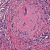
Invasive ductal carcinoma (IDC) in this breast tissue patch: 1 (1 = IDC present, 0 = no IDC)